Question: I hope the title of this thread makes sense.
Please take a look at the screenshot below.

Top half shows the db with two users who have signed up for training.
By default, there is a 45 seat capacity
- After userB signs up, there are 44 left.- Then userA signs up, now there are 43 seats available.
So far so good.
But please take a look at the bottom half of that screenshot. Notice that the screen shows 43 Seats available as well as 44 seats available. This is very confusing to our users. How can we just show the least available number? In other words, after each sign up, display only the number representing the remaining seat. In the example above, it will be 43.
Next time another user signs up, the number decreases by 1 and becomes 42 and that's the number we would like to show per the location where the user signed up for that class and for the date of the class.
Below is the code that I am using.
How can I tweak it to show just the most current number which is the smallest of the number of availableSeats?
'''
<asp:SqlDataSource ID="sqlDataSourceloc" runat="server"
ConnectionString="<%$ ConnectionStrings:DBConnectionString %>"
SelectCommand="SELECT locationId, Location FROM tblLocations order by location asc"></asp:SqlDataSource>
<asp:SqlDataSource ID="SqlDataSource1" runat="server"
ConnectionString="<%$ ConnectionStrings:DBConnectionString %>"
SelectCommand="select DISTINCT l.LocationId,c.courseId, c.coursename, (case when isnull(t.availableSeats,30) = 0 then 'Class is full'
else str(isnull(t.availableSeats,30)) end) availableSeats,d.dateid,d.trainingDates, d.trainingtime, c.CourseDescription,i.instructorName, l.location,l.seating_capacity
from tblLocations l
Inner Join tblCourses c on l.locationId = c.locationId
left join tblTrainings t on l.locationId = t.LocationId and c.courseId = t.courseId
Inner Join tblTrainingDates d on c.dateid=d.dateid
Inner Join tblCourseInstructor ic on c.courseId = ic.CourseId
Inner Join tblInstructors i on ic.instructorId = i.instructorId"
FilterExpression="LocationId = '{0}'" >
<FilterParameters>
<asp:ControlParameter ControlID="ddlLocation" Name="LocationId"
PropertyName="SelectedValue" Type="Int32" />
</FilterParameters>
</asp:SqlDataSource>
'''
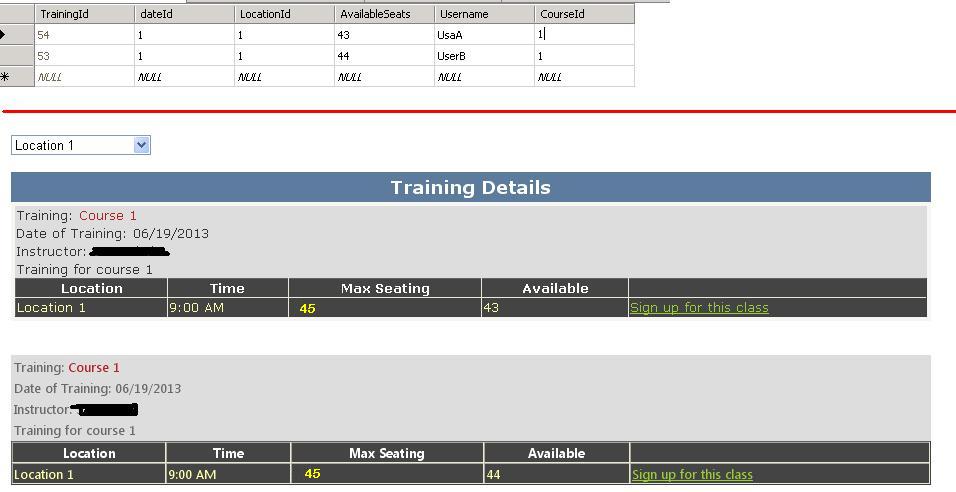
Answer: You could try a subquery to count the rows and subtract from the defualt Capacity_Seating :
'''
select DISTINCT l.LocationId,
c.courseId,
c.coursename,
c.Capacity_Seating - (select count(*)
from tblTrainings t1
where l.locationId = t1.LocationId and c.courseId = t1.courseId) as
availableSeats,
d.dateid,
d.trainingDates,
d.trainingtime,
c.CourseDescription,
i.instructorName,
l.location,
l.seating_capacity
from tblLocations l
Inner Join tblCourses c on l.locationId = c.locationId
left join tblTrainings t on l.locationId = t.LocationId and c.courseId = t.courseId
Inner Join tblTrainingDates d on c.dateid=d.dateid
Inner Join tblCourseInstructor ic on c.courseId = ic.CourseId
Inner Join tblInstructors i on ic.instructorId = i.instructorId
'''